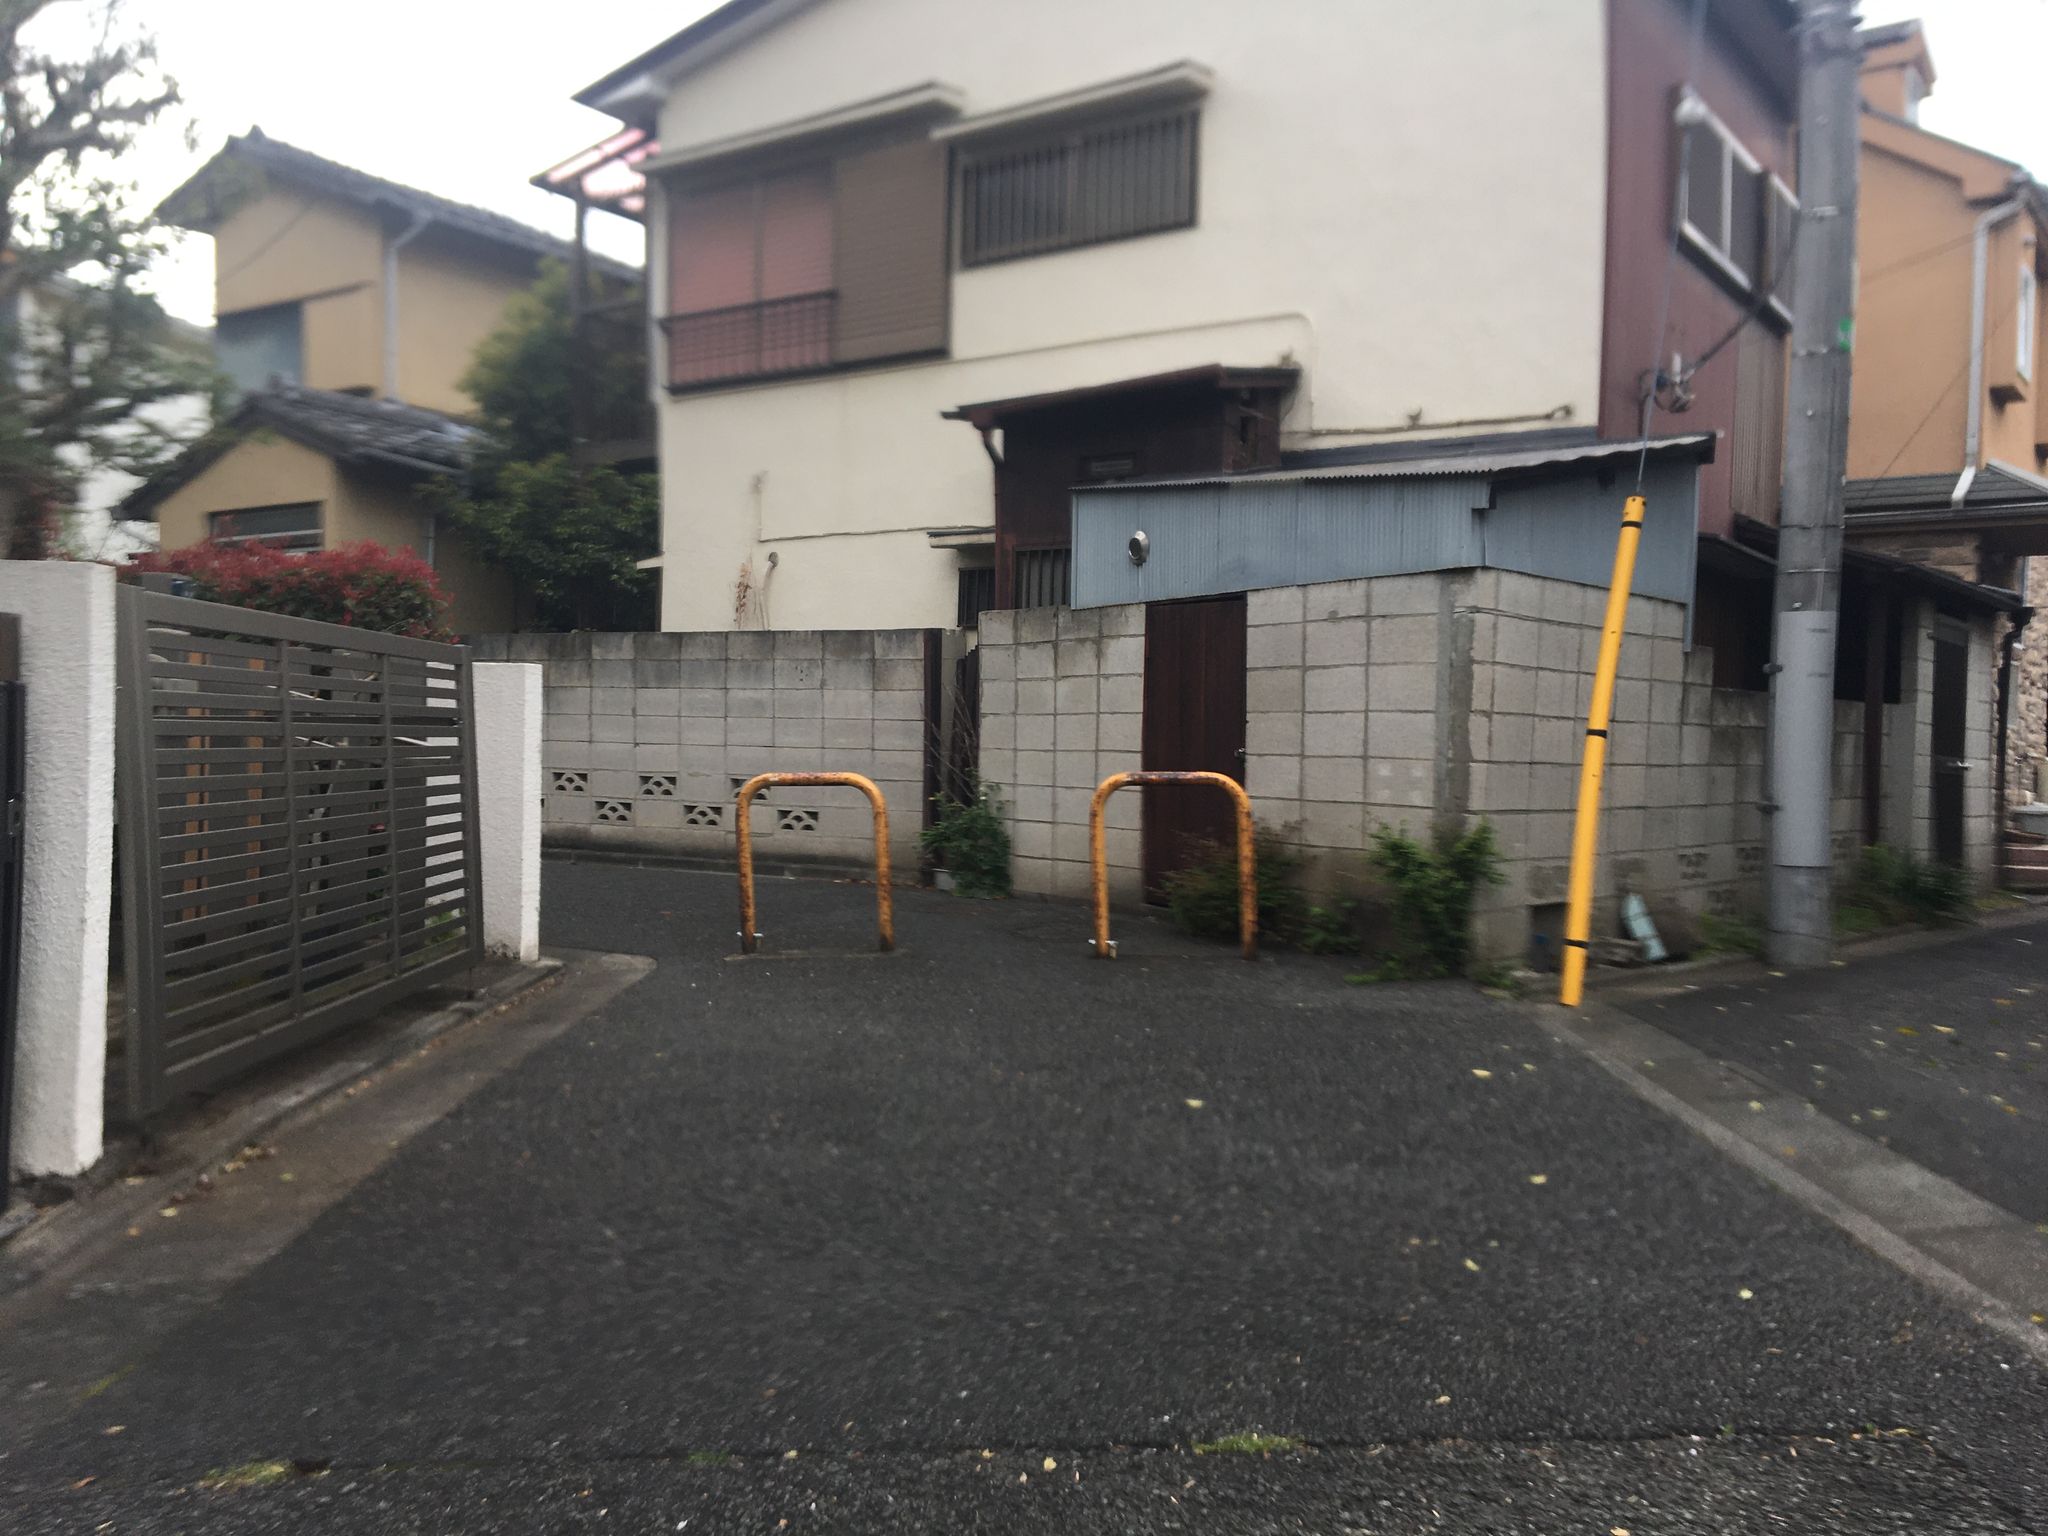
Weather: cloudy
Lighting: day
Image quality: good
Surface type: walking surface
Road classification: footway, unclassified
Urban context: urban centre
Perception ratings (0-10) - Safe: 3.72, Lively: 1.91, Beautiful: 3.02, Boring: 2.94, Depressing: 2.35, Wealthy: 3.31